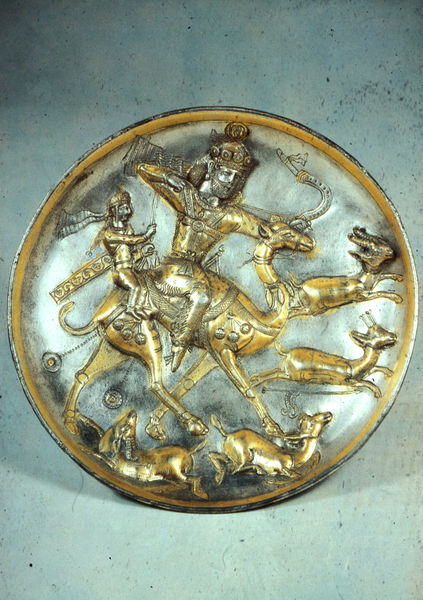
Titel: Jagd-Platte, sasanidisch, aus Nordwest-Iran
Künstler: unbekannt
Institution: Guennol Collection
Schlagwörter: blau, gott, kampf, mann, schatten, weiß, menschen, sitzen, bewegung, frau, geschwungen, grau, hintergrund, hut, licht, männer, schmuck, türkis, hunde, tier, tiere, tuch, ornament, rock, tanz, bart, arm, diener, gesicht, silber, teller, tod, hals, figur, gewand, gold, kind, brosche, knopf, krone, kreis, reiter, rund, tondo, hufe, reiten, sattel, schwanz, steigbügel, zaumzeug, zügel, relief, bein, bogen, zwei, fahne, laufen, kette, ziehen, rand, wehen, wild, könig, figurativ, glänzend, metall, bronze, platte, ring, flucht, foto, photographie, schild, messing, rinder, medaillon, vergoldet, orient, orientalisch, schweben, scheibe, bewaffnet, schwert, waffen, fliehen, rennen, scheich, asiatisch, peitsche, schlange, helm, medallie, stiefel, herrscher, göttin, fürst, jagd, rüstung, rom, photo, verziert, wappen, arabisch, hirsch, hirsche, jäger, reh, rehe, farbfoto, dynamisch, götter, versilbert, krieger, prinz, jagt, königin, zwerg, hörner, medaille, emblem, bock, indien, turban, köcher, pfeil, ziseliert, osmanisch, persien, pendel, gefallen, jagen, herscher, getrieben, münze, ägypten, proportionen, bogenschütze, kamel, geschmückt, antilopen, wehend, symbolisch, byzanz, iran, gazelle, gemme, skythen, gazellen, kamele, indisch, aler, dromedar, jagdtszene, jagtd, kammee, schmiedekunst, schiessen, mohammed, afrikanisch, inder, pfeil und bogen, emir, maharadsha, maharadscha, kamelreiter, teller gold silber, kamelrennen, flüchtend, schmcku, radsha, anthilope